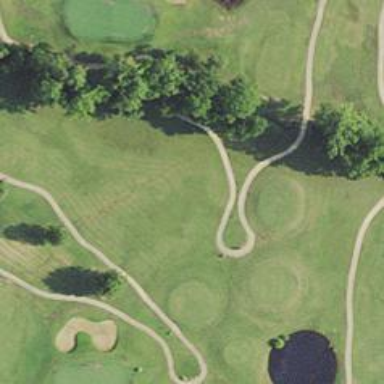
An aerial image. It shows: Path for both road and golf.